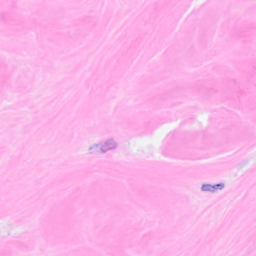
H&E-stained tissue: Breast